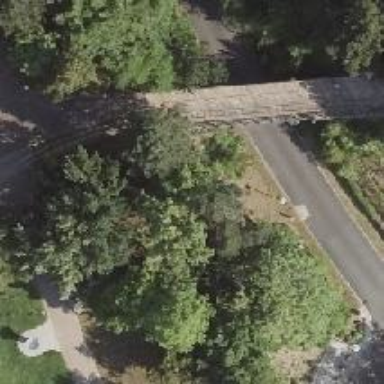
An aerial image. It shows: Narrow-gauge railway bridge.